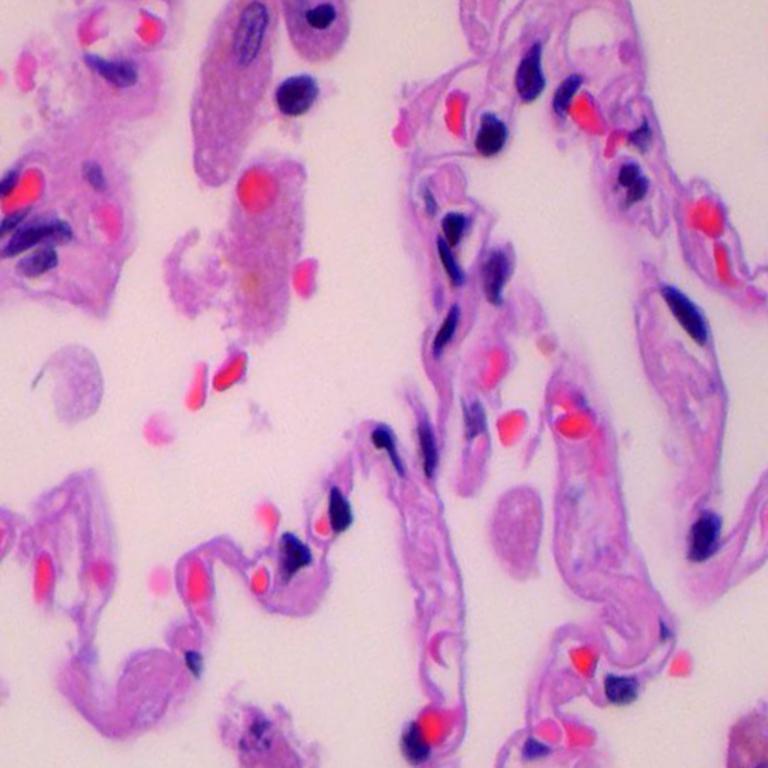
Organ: lung
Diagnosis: benign